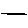
Label: line